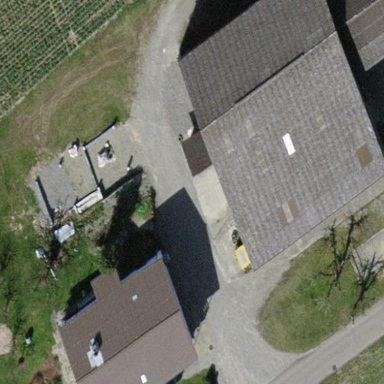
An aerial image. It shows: Farmyard area.